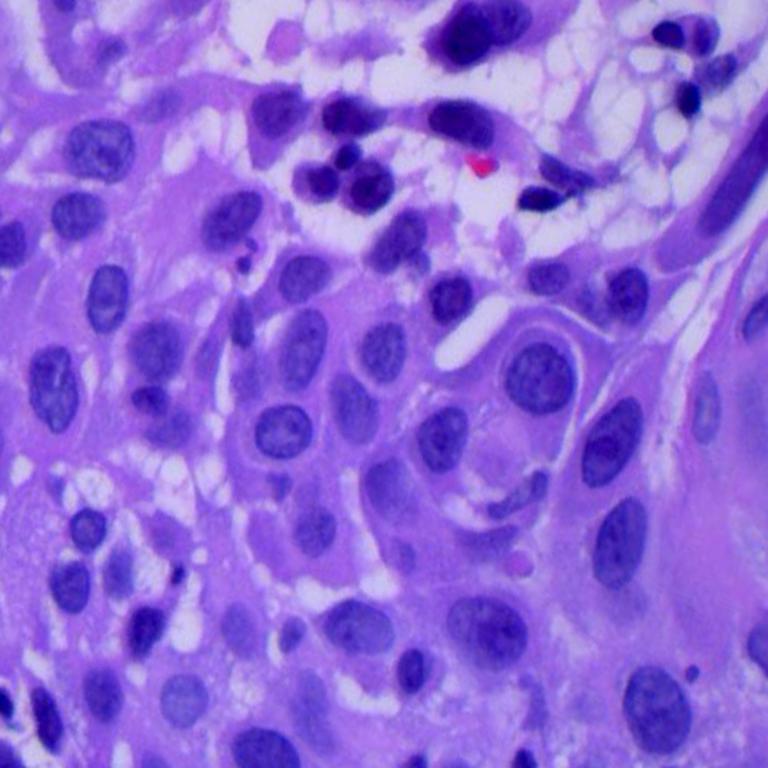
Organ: lung
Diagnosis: squamous carcinomas